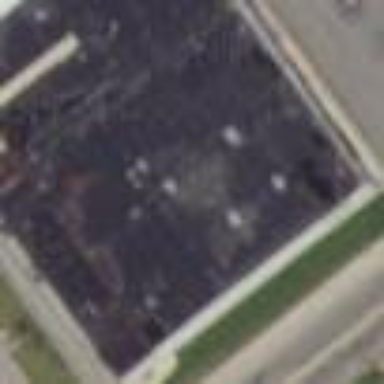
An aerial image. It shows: Part of building.